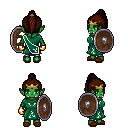
a pixel art fantasy rpg character, female body template, orc, green skin, sash dress, metal pants, brown long topknot hairstyle, gold tiara, gold gloves, brown slippers, shield, four views (front, back, left, right), 2x2 character sprite sheet, small pixel art, hard edges, no anti-aliasing